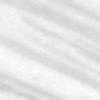
Label: change